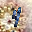
Label: 4